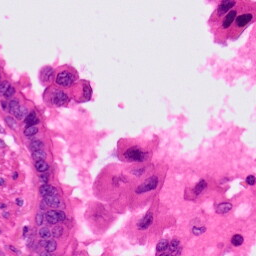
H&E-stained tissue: Lung